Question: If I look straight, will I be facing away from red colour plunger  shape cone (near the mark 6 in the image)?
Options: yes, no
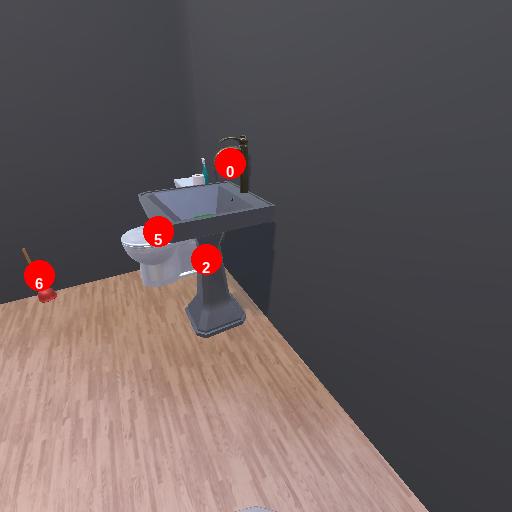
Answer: yes